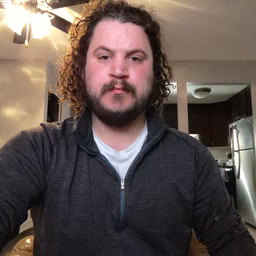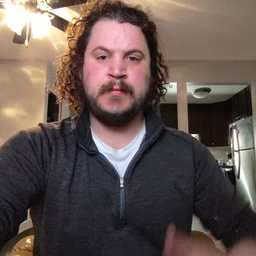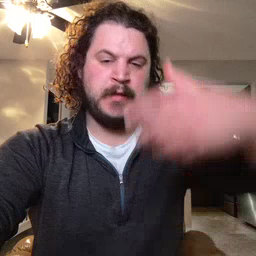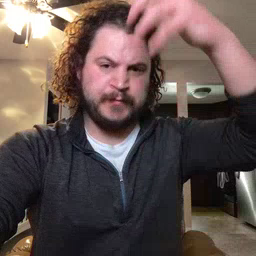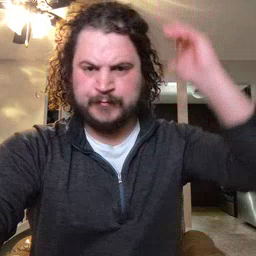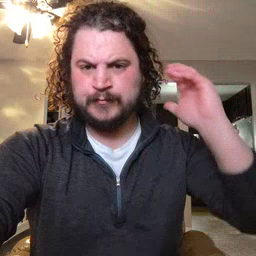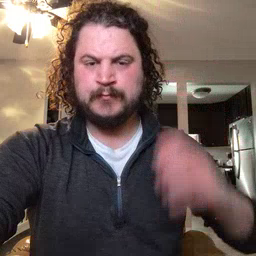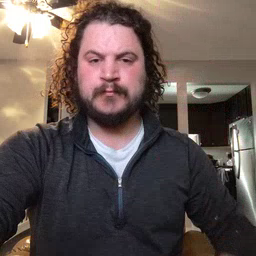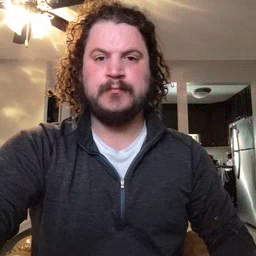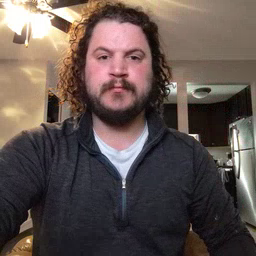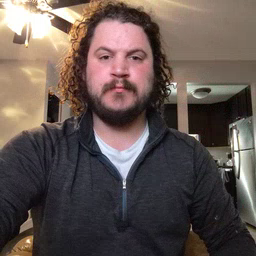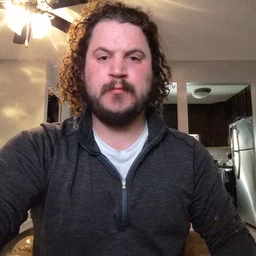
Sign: lion